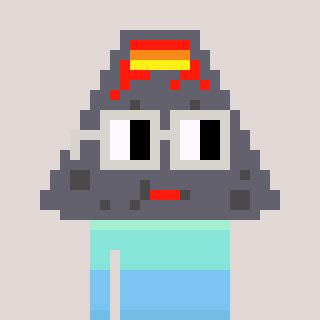
a pixel art character with square light gray glasses, a volcano-shaped head and a purple-colored body on a warm background